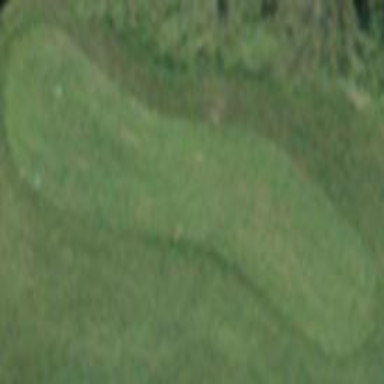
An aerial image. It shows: Golf tee on grassy land.